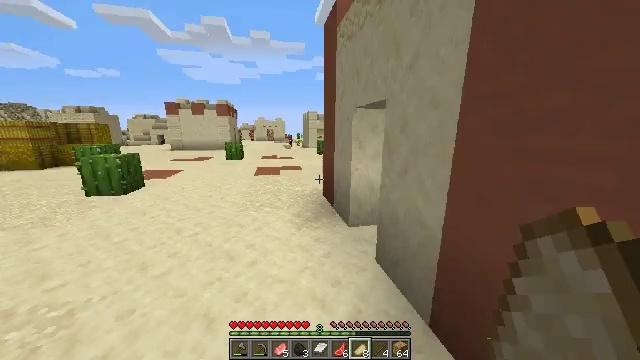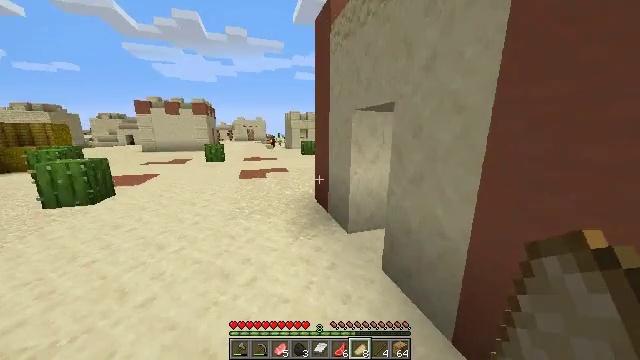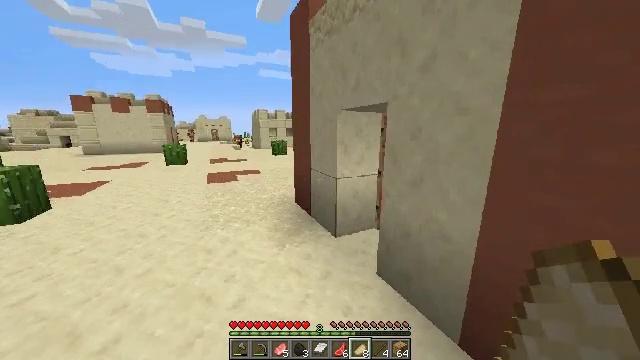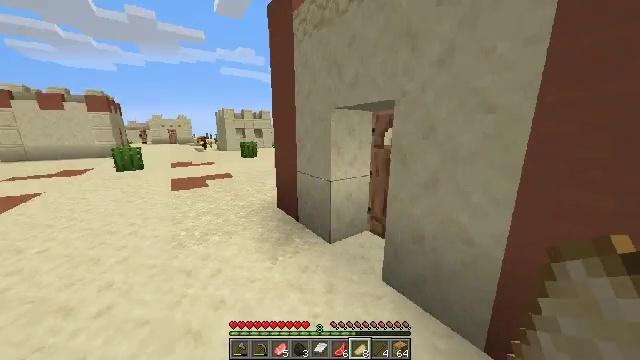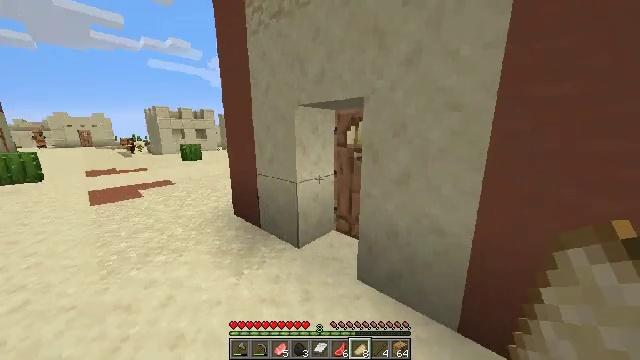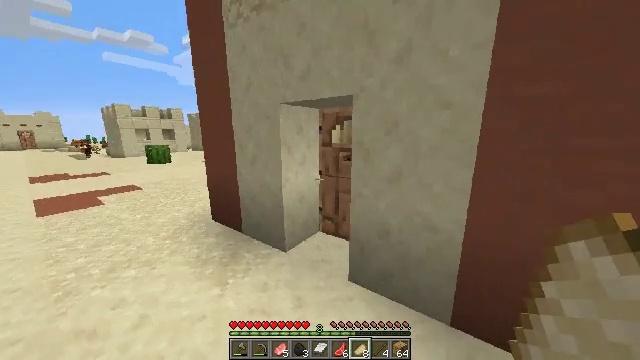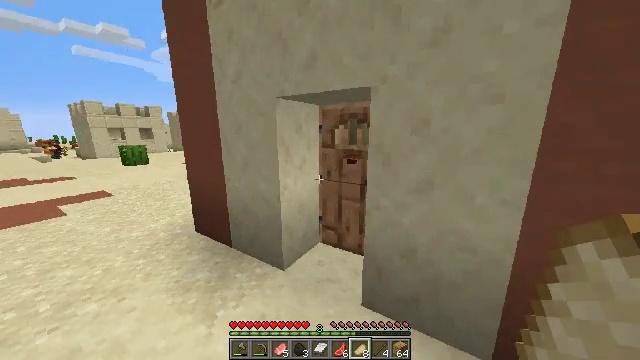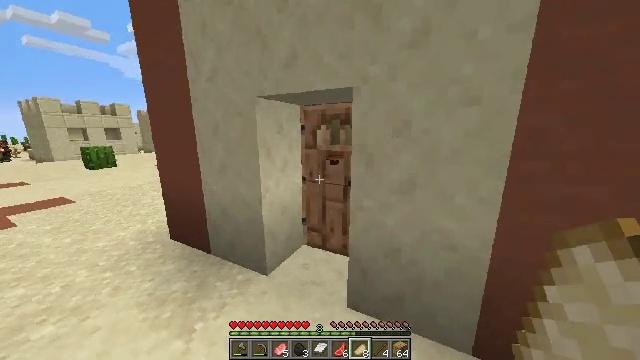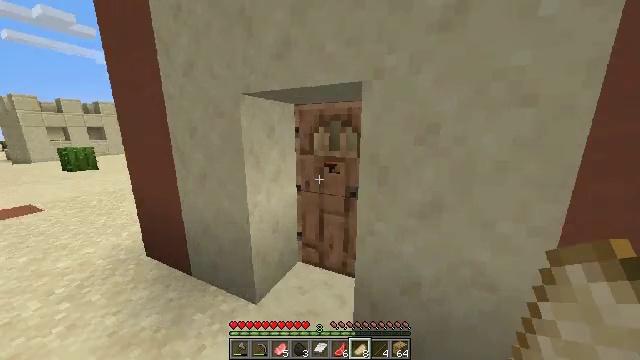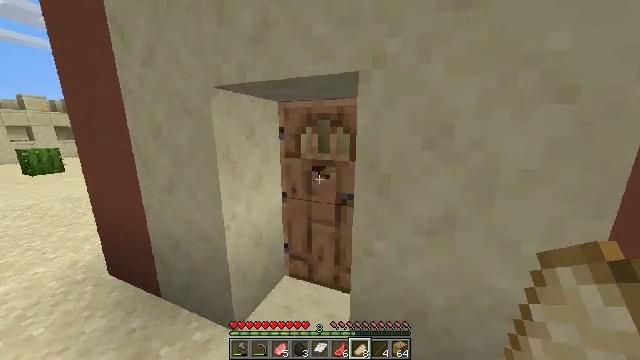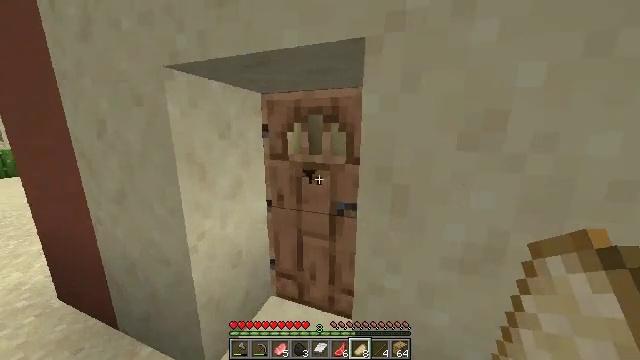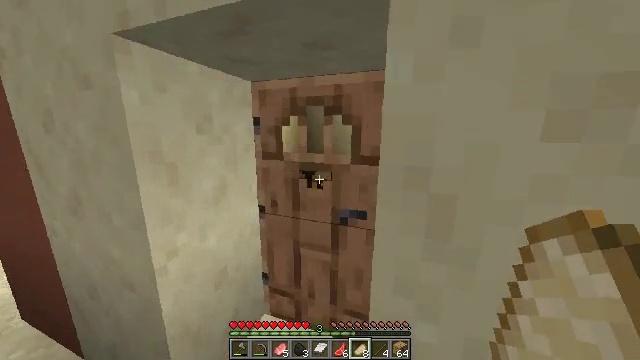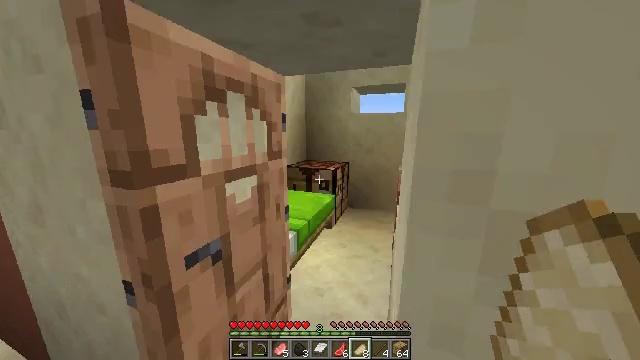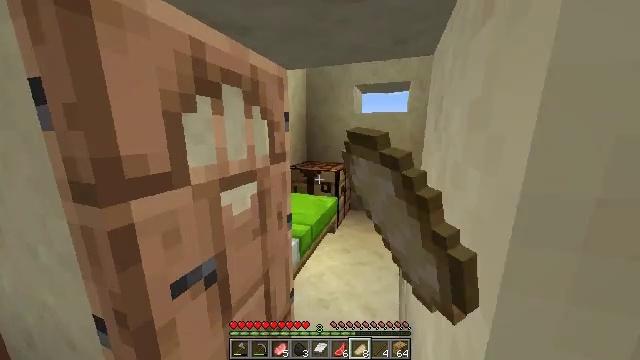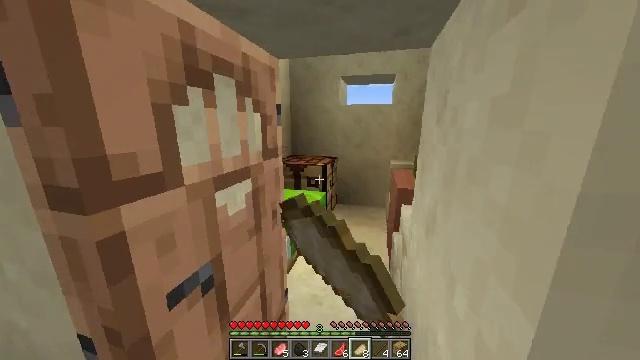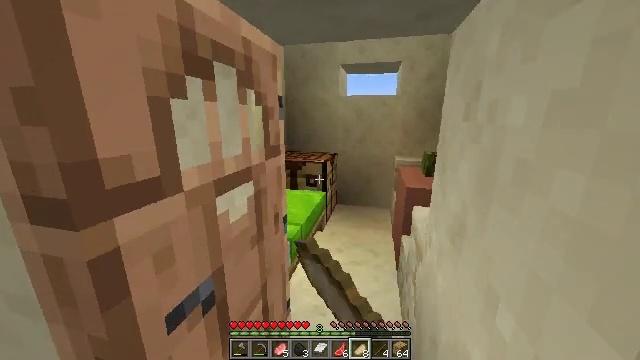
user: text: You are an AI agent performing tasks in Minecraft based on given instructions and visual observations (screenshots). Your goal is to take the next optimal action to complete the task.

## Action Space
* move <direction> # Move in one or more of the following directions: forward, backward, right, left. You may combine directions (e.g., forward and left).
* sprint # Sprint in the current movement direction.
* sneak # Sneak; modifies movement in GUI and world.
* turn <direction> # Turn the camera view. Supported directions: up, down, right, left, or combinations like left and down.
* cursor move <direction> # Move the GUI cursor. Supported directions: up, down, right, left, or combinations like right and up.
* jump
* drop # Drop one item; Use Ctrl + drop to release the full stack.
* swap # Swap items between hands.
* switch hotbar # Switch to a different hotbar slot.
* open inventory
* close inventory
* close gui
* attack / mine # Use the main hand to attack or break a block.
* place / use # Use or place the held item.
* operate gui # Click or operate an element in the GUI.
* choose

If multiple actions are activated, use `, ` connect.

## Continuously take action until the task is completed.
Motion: motion action
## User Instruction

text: Harvest hay blocks from the village.
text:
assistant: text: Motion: move forward and move left, turn right
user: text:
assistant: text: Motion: move forward and move left, turn right
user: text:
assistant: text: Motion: move forward and move left, turn right
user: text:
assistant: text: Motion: move forward and move left, turn right
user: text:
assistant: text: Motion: move forward, turn right
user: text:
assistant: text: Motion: move forward, turn right
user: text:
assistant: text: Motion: move forward, turn right
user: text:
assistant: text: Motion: move forward, turn right
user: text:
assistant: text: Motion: move forward, turn right
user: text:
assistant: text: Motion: move forward, turn right
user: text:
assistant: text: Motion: move forward
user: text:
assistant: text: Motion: move forward, use / place
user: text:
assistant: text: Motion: move forward, use / place
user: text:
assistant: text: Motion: move forward, turn right and down, use / place
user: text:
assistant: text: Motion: move forward, turn right, use / place
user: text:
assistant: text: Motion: move forward
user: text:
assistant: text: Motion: move forward, turn right
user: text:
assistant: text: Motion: move forward, turn right and down
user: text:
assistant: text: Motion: move forward, turn right
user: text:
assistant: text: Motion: move forward
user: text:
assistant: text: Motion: move forward, turn down
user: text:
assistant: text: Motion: move forward, turn right and down
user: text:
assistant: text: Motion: turn right and down
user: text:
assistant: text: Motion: turn right
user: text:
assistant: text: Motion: turn right
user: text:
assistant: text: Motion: turn left and up
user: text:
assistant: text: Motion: turn left
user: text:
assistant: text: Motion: turn left and down
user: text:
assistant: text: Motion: turn left
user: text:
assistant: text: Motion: turn left